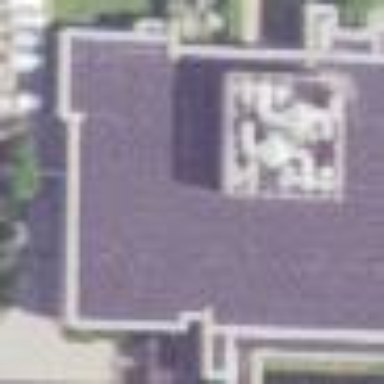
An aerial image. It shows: Hospital building.